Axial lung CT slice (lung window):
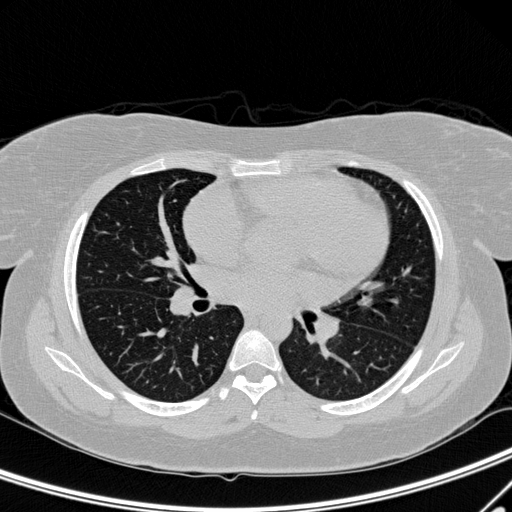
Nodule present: no